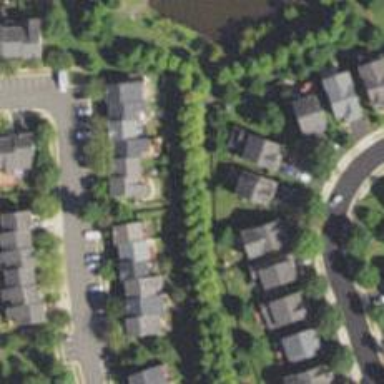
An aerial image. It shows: Row of trees in natural setting.